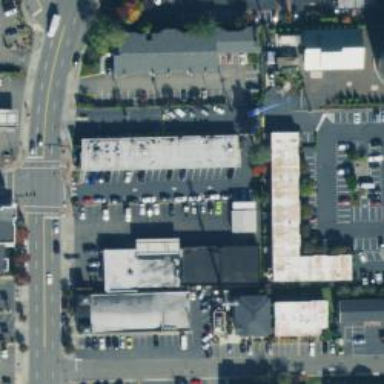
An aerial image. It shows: Convenience shop.